Question: Im trying to make some sort of localization in my DB.
For example I have 3 tables(img 1). Languages table contains different languages. Localization table has 3 fields: "id" - id of the string, 'language' - language of the string(id and language are my primary key), 'value' - localized string. tableOne has 'id', 'Col1' and 'Col2' - these fields contain IDs of the localizeable strings.
So after localizing I expect to get one of green tables instead of original(depending on a language parameter).
I've made it this way and it works, but I'd like to know is there any other better way to make it because now I have to create INNER JOIN block for each column, which must be localized. Im just scared that it will be very very slow.
I tried to create a temporary table to select all records of the required language and then i was doing the same. Inner joins, but searches should be performed only among the records of one language. But its not working because i still had to use multiple inner joins with that temp table which is impossible.
'''
SELECT
'One'.'id' AS 'id',
'loc1'.'value' AS 'Col1',
'loc2'.'value' AS 'Col2'
FROM
'tableOne' AS 'One'
INNER JOIN
'localization' AS 'loc1'
ON 'loc1'.'id' = 'One.Col1'
AND 'loc1'.'language' = 'en'
INNER JOIN
'localization' AS 'loc2'
ON 'loc2'.'id' = 'One.Col2'
AND 'loc2'.'language' = 'en'
'''

img 1
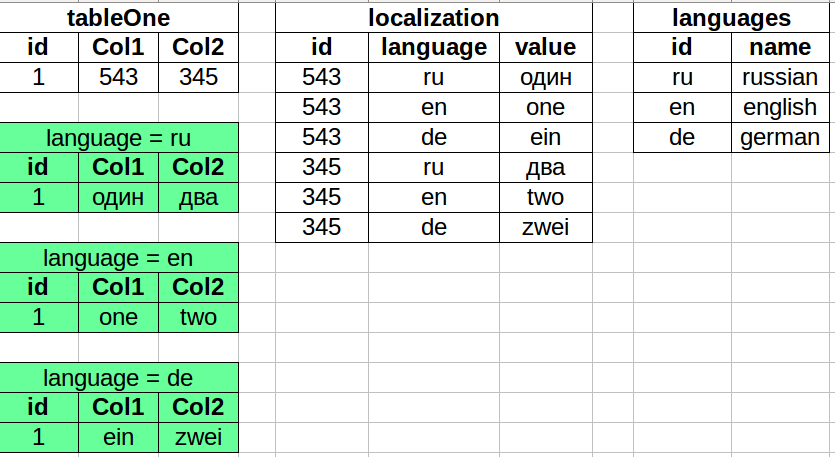
Answer: If you want to reduce the number of 'JOINS' needed, try displaying the values in rows instead of columns. You could do so like this:
'''
SET @lang := 'en';
SELECT 1, tmp.value
FROM(
SELECT value
FROM localization
WHERE language = @lang AND id IN(543, 345)) tmp;
'''
I first set a language parameter, and then I pull all values for that language from the localization table, using the ids inside an IN operator. You'll get results like this:
'''
| 1 | one |
| 1 | two |
'''
If you have to use the format given in the first table, try doing one inner join where you pull for the specific language and ids like this:
'''
SELECT t1.id, t1.col1, t1.col2,
CASE WHEN l.id = t1.col1 THEN l.value ELSE null END AS col1Value,
CASE WHEN l.id = t1.col2 THEN l.value ELSE null END AS col2Value
FROM firstTable t1
JOIN localization l ON l.id IN (t1.col1, t1.col2) AND l.language = @lang;
'''
Unfortunately, this won't give you the final solution, it will give you values like:
'''
| 1 | 543 | 345 | one | null |
| 1 | 543 | 345 | null | two |
'''
To wrap those into one column and remove nulls, just add 'MAX()':
This will run a case statement for each column you have, but it will only have one JOIN and looks a little more manageable:
'''
SELECT t1.id,
MAX(CASE WHEN l.id = t1.col1 THEN l.value ELSE null END) AS col1Value,
MAX(CASE WHEN l.id = t1.col2 THEN l.value ELSE null END) AS col2Value
FROM firstTable t1
JOIN localization l ON l.id IN (t1.col1, t1.col2) AND l.language = @lang
GROUP BY t1.id;
'''
Here is an <URL> example. I don't think the case blocks will bog you down too much, but let me know how this preforms against your actual database.